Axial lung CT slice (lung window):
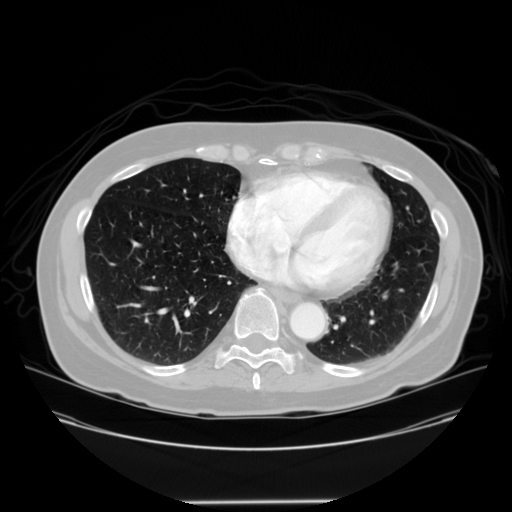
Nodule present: no